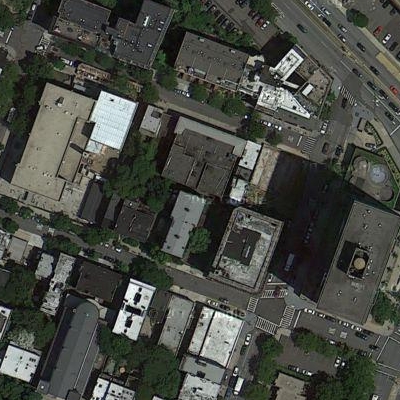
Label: cIndustry